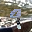
Label: 9